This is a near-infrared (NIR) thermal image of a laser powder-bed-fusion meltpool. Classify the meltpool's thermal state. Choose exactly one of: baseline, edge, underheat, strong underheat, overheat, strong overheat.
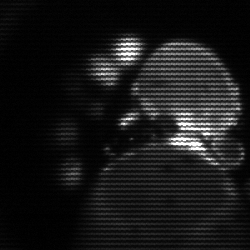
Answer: edge